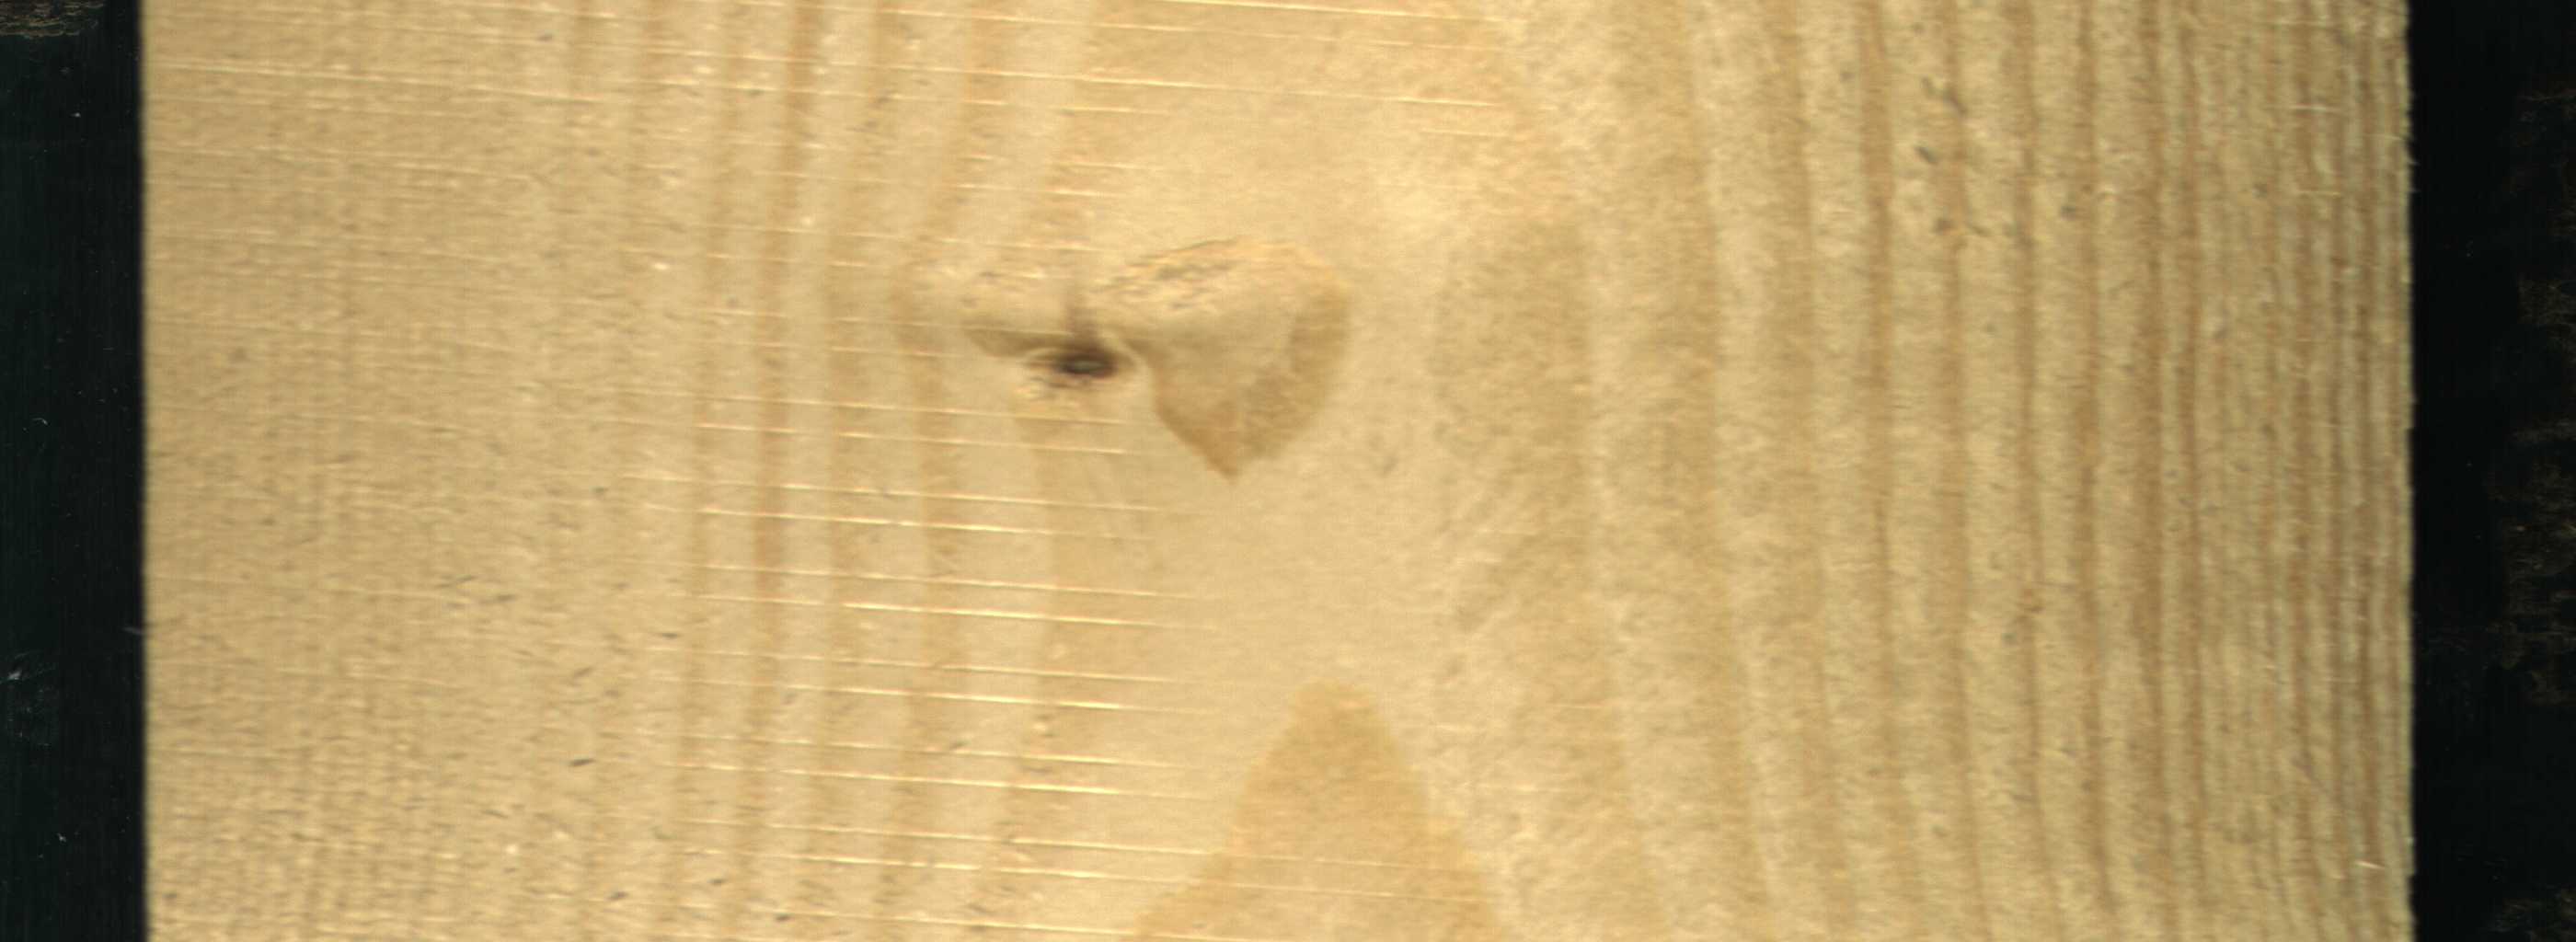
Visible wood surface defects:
Live_Knot